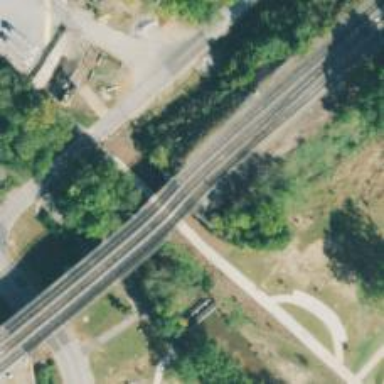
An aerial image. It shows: Railway track.